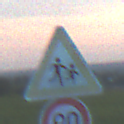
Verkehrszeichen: KinderLinks
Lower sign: Geschwindigkeit90
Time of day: SunriseSunset
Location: Outdoor (Nature)
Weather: PartlyCloudy
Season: NotSpecified
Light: Natural